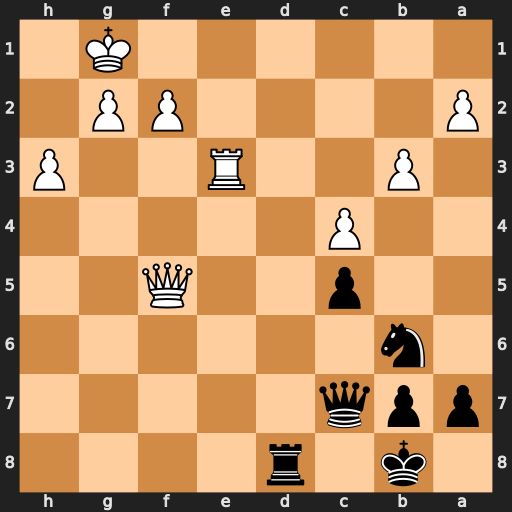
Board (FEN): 1k1r4/ppq5/1n6/2p2Q2/2P5/1P2R2P/P4PP1/6K1
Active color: b
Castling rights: -
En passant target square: -
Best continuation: Rd1+ Re1 Rxe1#